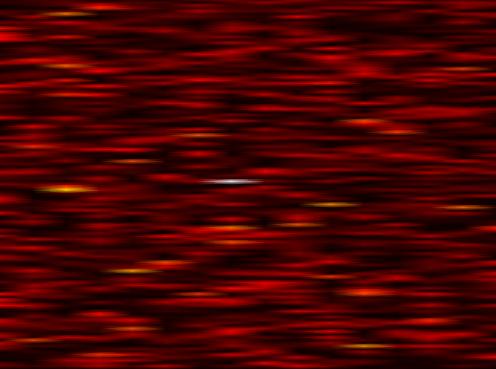
Label: FBMC